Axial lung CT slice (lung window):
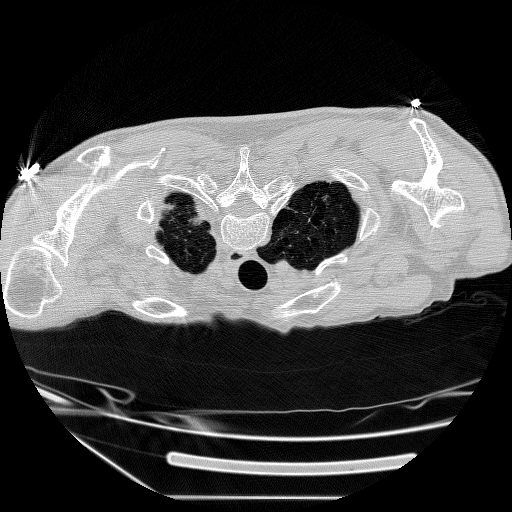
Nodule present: no